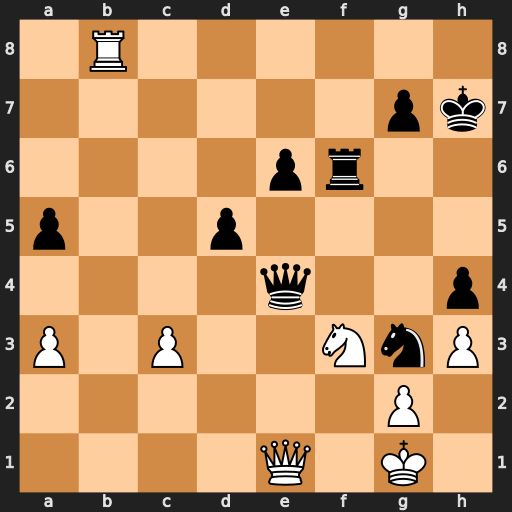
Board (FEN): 1R6/6pk/4pr2/p2p4/4q2p/P1P2NnP/6P1/4Q1K1
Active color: w
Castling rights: -
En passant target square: -
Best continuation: Ng5+ Kg6 Nxe4